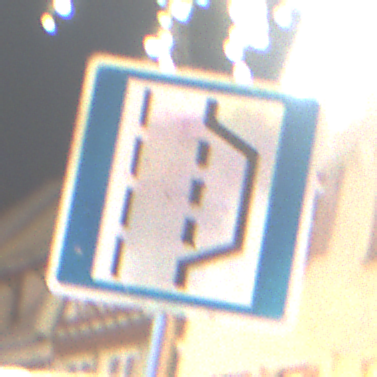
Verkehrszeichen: NothalteUndPannenbucht
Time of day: Night
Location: Outdoor (Urban)
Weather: Overcast
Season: Winter
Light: Artificial